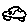
Label: car